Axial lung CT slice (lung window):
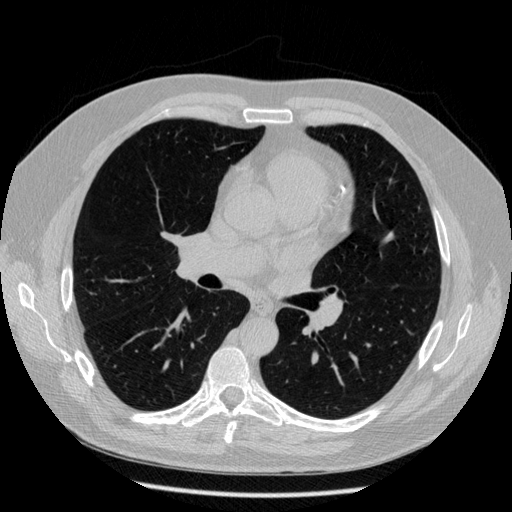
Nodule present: no